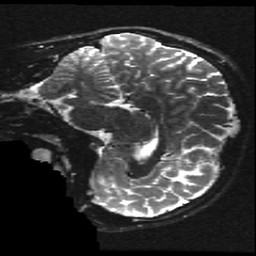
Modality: T2w
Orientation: sagittal
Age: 16
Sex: male
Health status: ill
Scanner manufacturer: ge
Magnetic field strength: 3 T
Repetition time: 7.5 s
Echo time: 0.1015 s